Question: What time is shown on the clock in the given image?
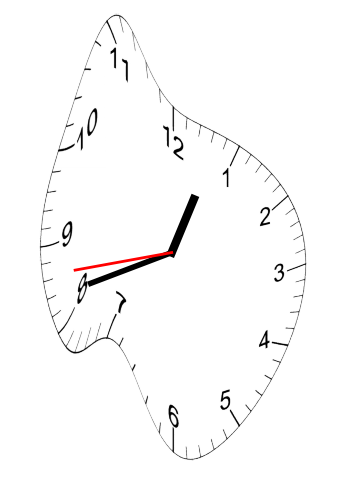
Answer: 12:41:43